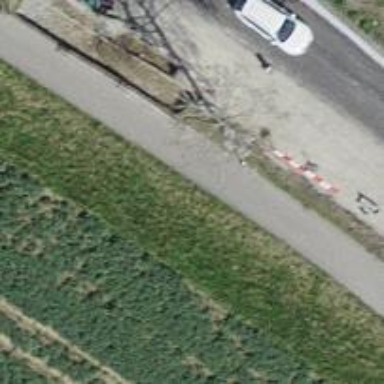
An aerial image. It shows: Cycleway with asphalt surface of high quality.